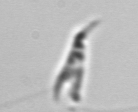
Label: Chrysochromulina_lanceolata